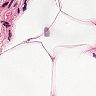
Metastatic tissue present: no